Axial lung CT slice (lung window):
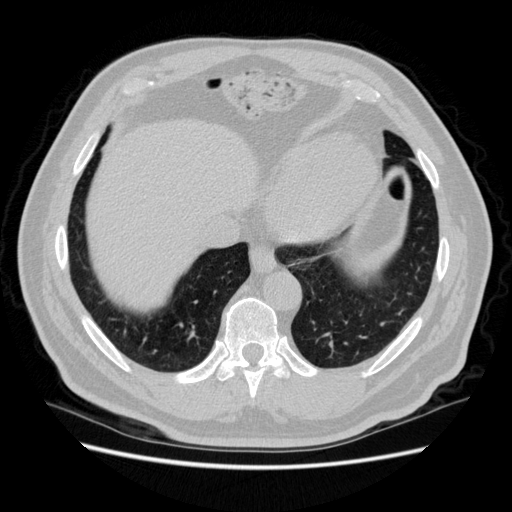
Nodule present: no